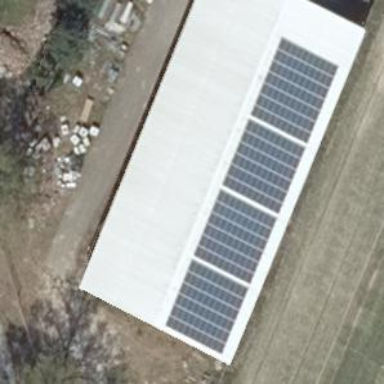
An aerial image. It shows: Solar photovoltaic panel generator producing electricity in small installation.